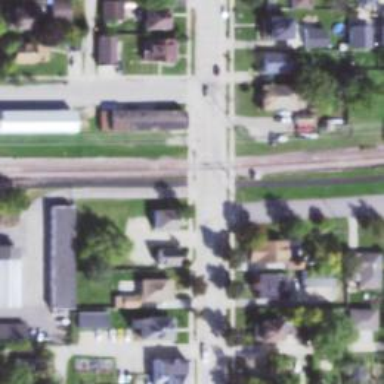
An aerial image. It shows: Railway crossing.